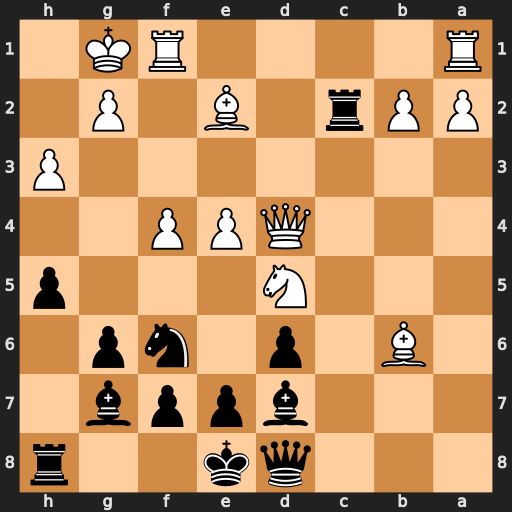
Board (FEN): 3qk2r/3bppb1/1B1p1np1/3N3p/3QPP2/7P/PPr1B1P1/R4RK1
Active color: b
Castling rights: k
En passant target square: -
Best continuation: Nxd5 Qxg7 Qxb6+